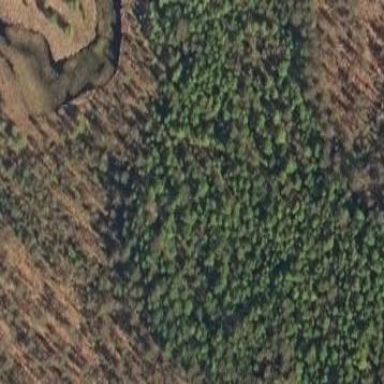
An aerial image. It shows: Needle-leaved woodland.